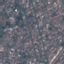
Land use / land cover class: Residential